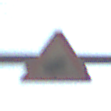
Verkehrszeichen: AmphibienwanderungLinks
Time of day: MorningAfternoon
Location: Outdoor (Urban)
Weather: Clear
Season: NotSpecified
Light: Natural